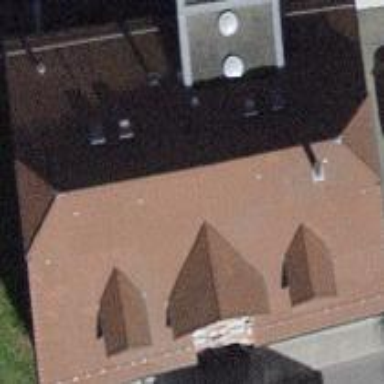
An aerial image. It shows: Restaurant building.